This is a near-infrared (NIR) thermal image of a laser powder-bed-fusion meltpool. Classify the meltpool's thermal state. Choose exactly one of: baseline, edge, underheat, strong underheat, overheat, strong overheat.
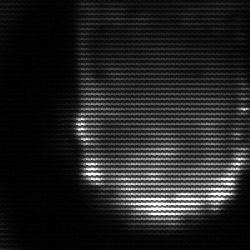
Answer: baseline